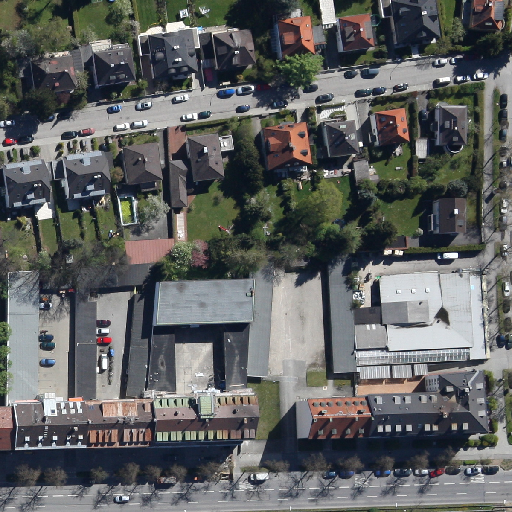
Referring expression: light-duty vehicle in the parking area